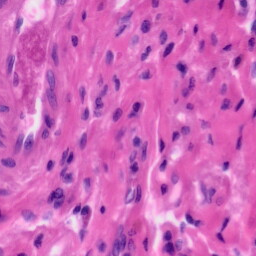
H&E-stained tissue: Tonsil